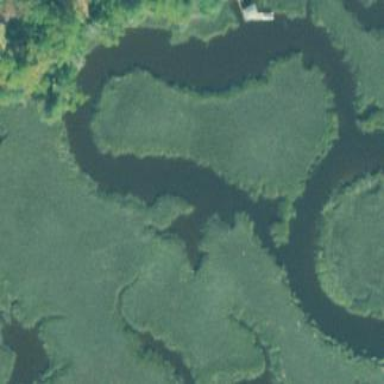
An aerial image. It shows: Marshy wetland area.